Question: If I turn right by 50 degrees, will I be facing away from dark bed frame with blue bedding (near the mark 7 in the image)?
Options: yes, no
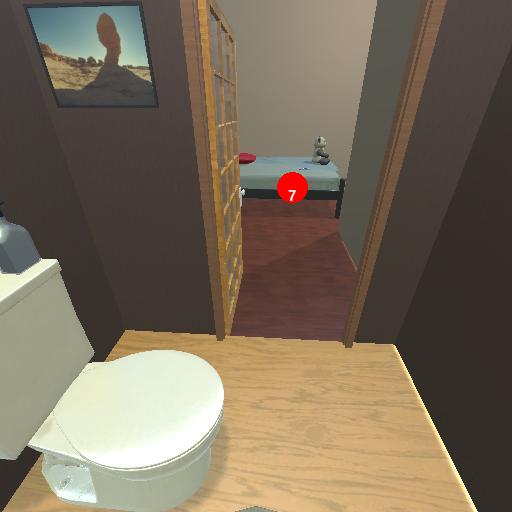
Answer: yes